Field crop: maize
Growth stage: 1
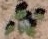
Species: chenopodium